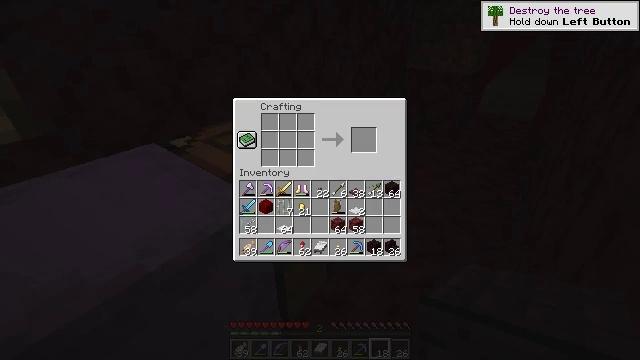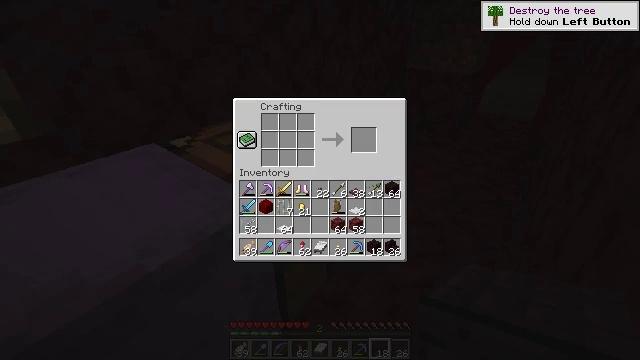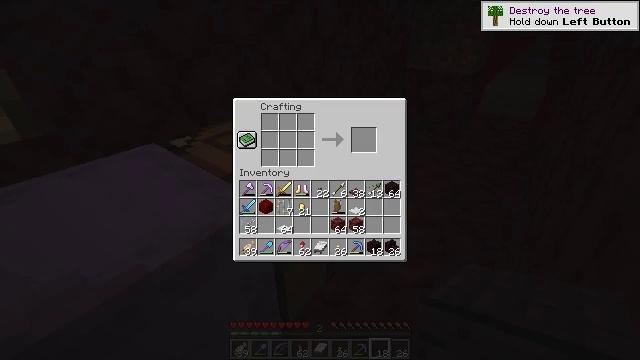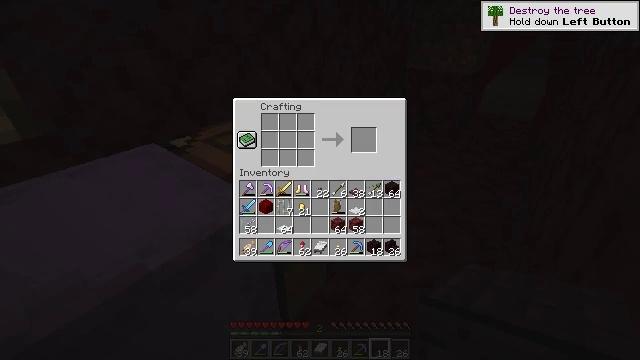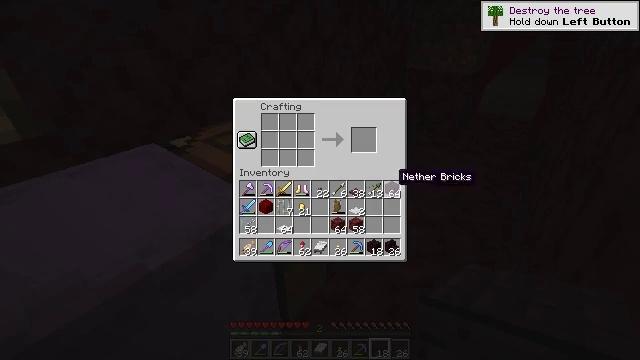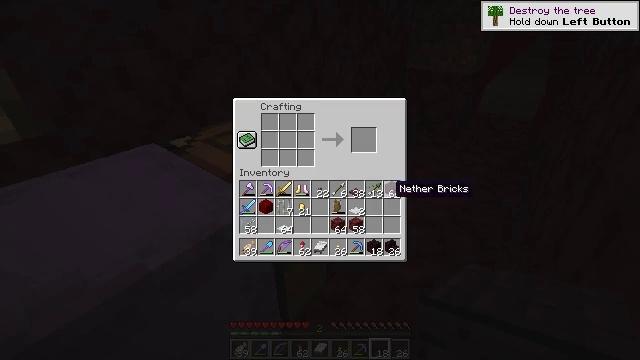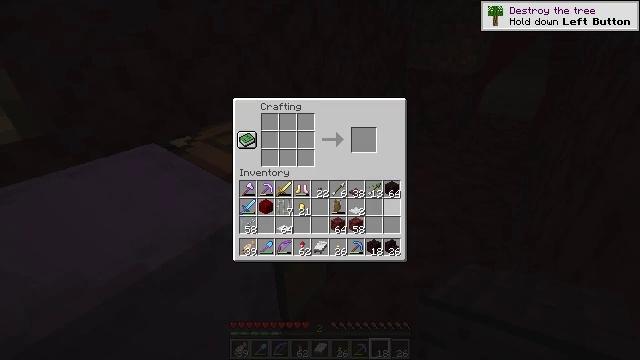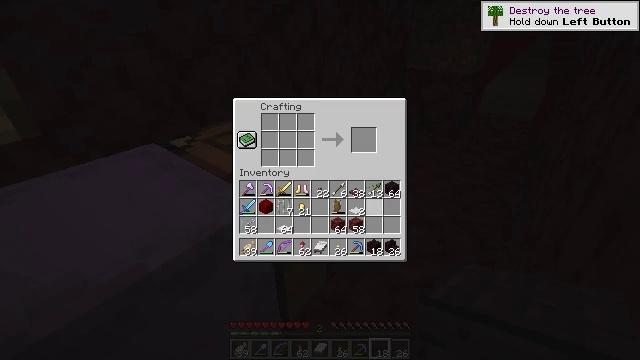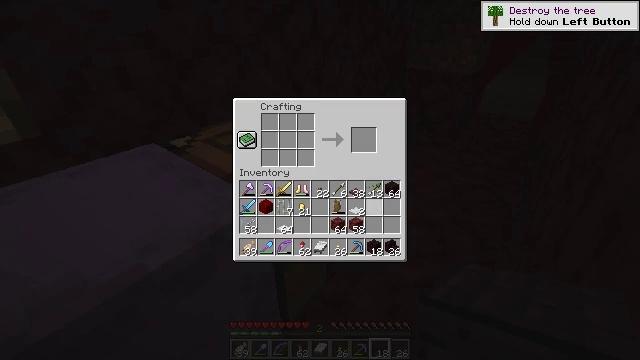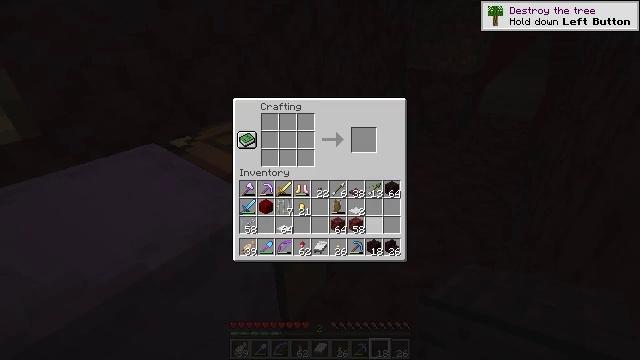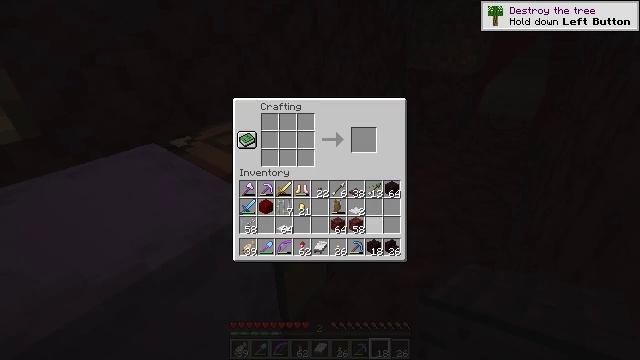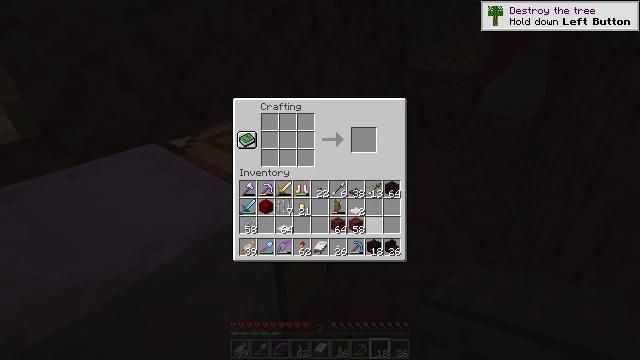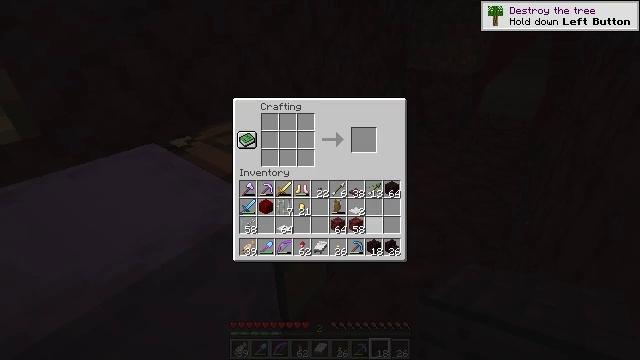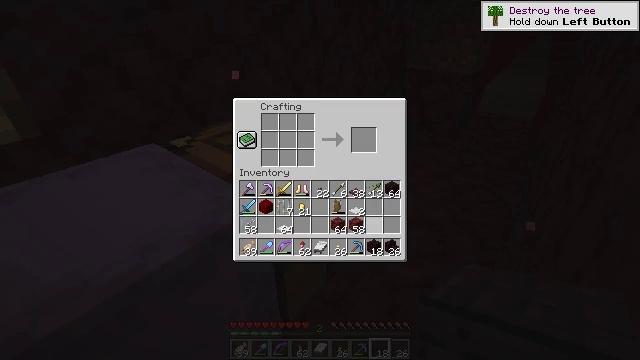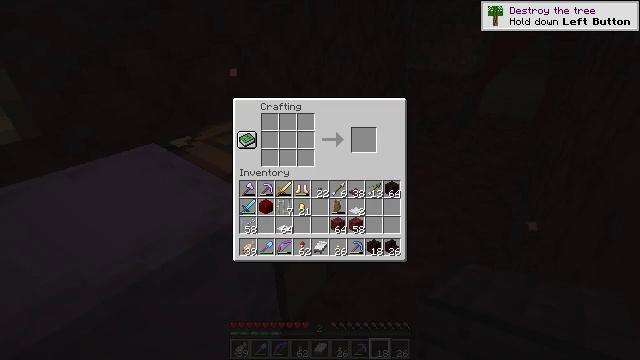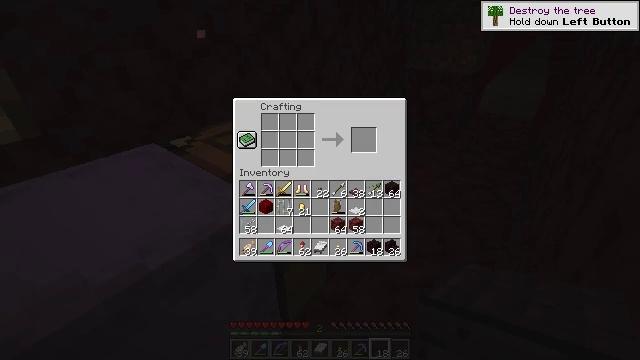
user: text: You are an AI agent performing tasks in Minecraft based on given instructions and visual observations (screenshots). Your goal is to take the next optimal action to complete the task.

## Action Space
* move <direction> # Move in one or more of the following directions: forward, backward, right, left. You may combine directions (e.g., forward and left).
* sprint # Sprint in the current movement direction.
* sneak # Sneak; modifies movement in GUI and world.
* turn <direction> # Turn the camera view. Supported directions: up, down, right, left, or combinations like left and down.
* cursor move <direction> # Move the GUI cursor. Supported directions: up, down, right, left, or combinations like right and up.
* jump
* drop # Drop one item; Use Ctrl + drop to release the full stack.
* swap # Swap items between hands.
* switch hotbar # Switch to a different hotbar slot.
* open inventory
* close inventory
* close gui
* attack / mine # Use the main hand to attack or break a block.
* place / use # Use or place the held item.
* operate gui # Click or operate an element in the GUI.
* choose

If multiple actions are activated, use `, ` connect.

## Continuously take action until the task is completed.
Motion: motion action
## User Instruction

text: Craft a nether brick slab.
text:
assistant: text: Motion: cursor move right
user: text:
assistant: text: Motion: no_op
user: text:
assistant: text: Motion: no_op
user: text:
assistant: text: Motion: cursor move down
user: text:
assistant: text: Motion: cursor move down
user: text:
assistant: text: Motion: cursor move down
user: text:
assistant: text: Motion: no_op
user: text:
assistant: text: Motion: no_op
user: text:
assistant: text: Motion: no_op
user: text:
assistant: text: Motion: no_op
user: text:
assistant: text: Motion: no_op
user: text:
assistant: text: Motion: no_op
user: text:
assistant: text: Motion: no_op
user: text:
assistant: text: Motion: no_op
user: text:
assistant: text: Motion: no_op
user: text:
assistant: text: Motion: no_op
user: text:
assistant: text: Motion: no_op
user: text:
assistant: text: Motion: no_op
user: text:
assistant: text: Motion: cursor move up
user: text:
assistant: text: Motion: cursor move up
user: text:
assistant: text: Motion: cursor move up
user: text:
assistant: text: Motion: no_op
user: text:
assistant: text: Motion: no_op
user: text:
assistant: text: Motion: no_op
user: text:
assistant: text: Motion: no_op
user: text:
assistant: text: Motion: operate gui
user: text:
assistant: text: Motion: operate gui
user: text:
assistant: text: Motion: operate gui
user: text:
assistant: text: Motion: no_op
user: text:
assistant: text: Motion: cursor move left and up